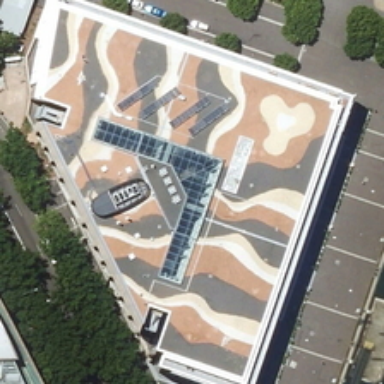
The center is surrounded by dark green trees .